Question: I am having trouble plotting a datafile like this as a grouped histogram.
'''
x-axis group y-axis
1 11 0.1123
1 22 0.1687
1 33 0.1312
2 11 0.4567
2 22 0.4578
2 33 0.7465
3 11 0.7532
3 22 0.7742
3 33 0.7123
'''
So I would like the histogram to be x-axis against y-axis, but within each x-axis "bin" there are 3 different bars, one for each group, like this image:

I can get a histogram of x against y using 'plot 'file.dat' using 1:3' but can't get it to group by the second column. How do I do this?
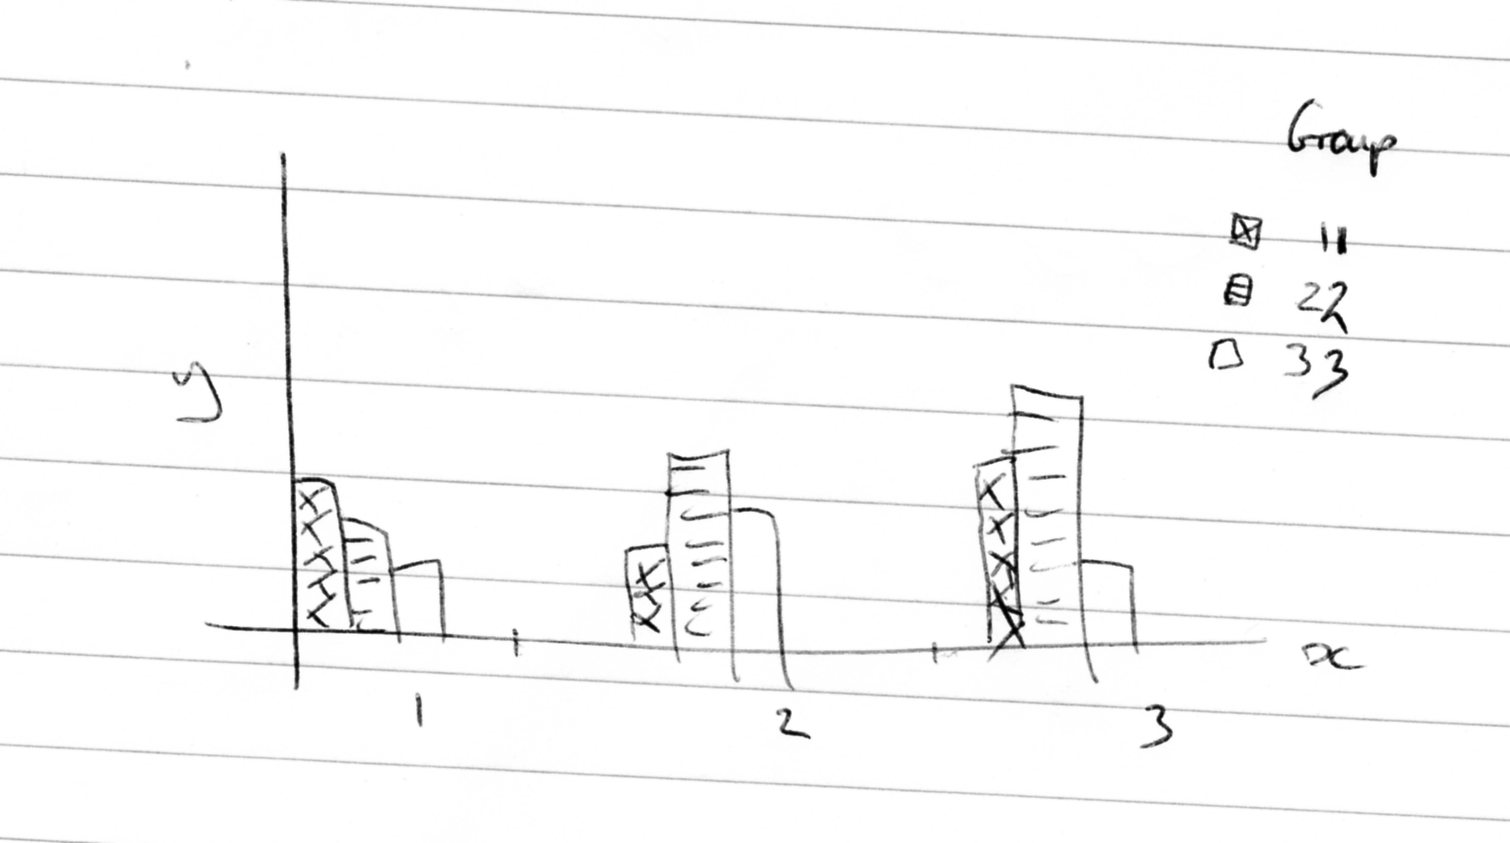
Answer: The way I'd do this is to reformat the data in columns like this:
'''
x-axis group11 group22 group33
1 0.1123 0.1687 0.1312
2 0.4567 0.4578 0.7465
3 0.7532 0.7742 0.7123
'''
Then it's the usual gnuplot histogram.
'''
set style fill solid 1.00 border -1
set style data histogram
set style histogram cluster gap 2
plot 'data2.dat' using 2 t "11", '' using 3 t "22", '' using 4:xtic(1) t "33"
'''
Result looks like this: